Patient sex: M
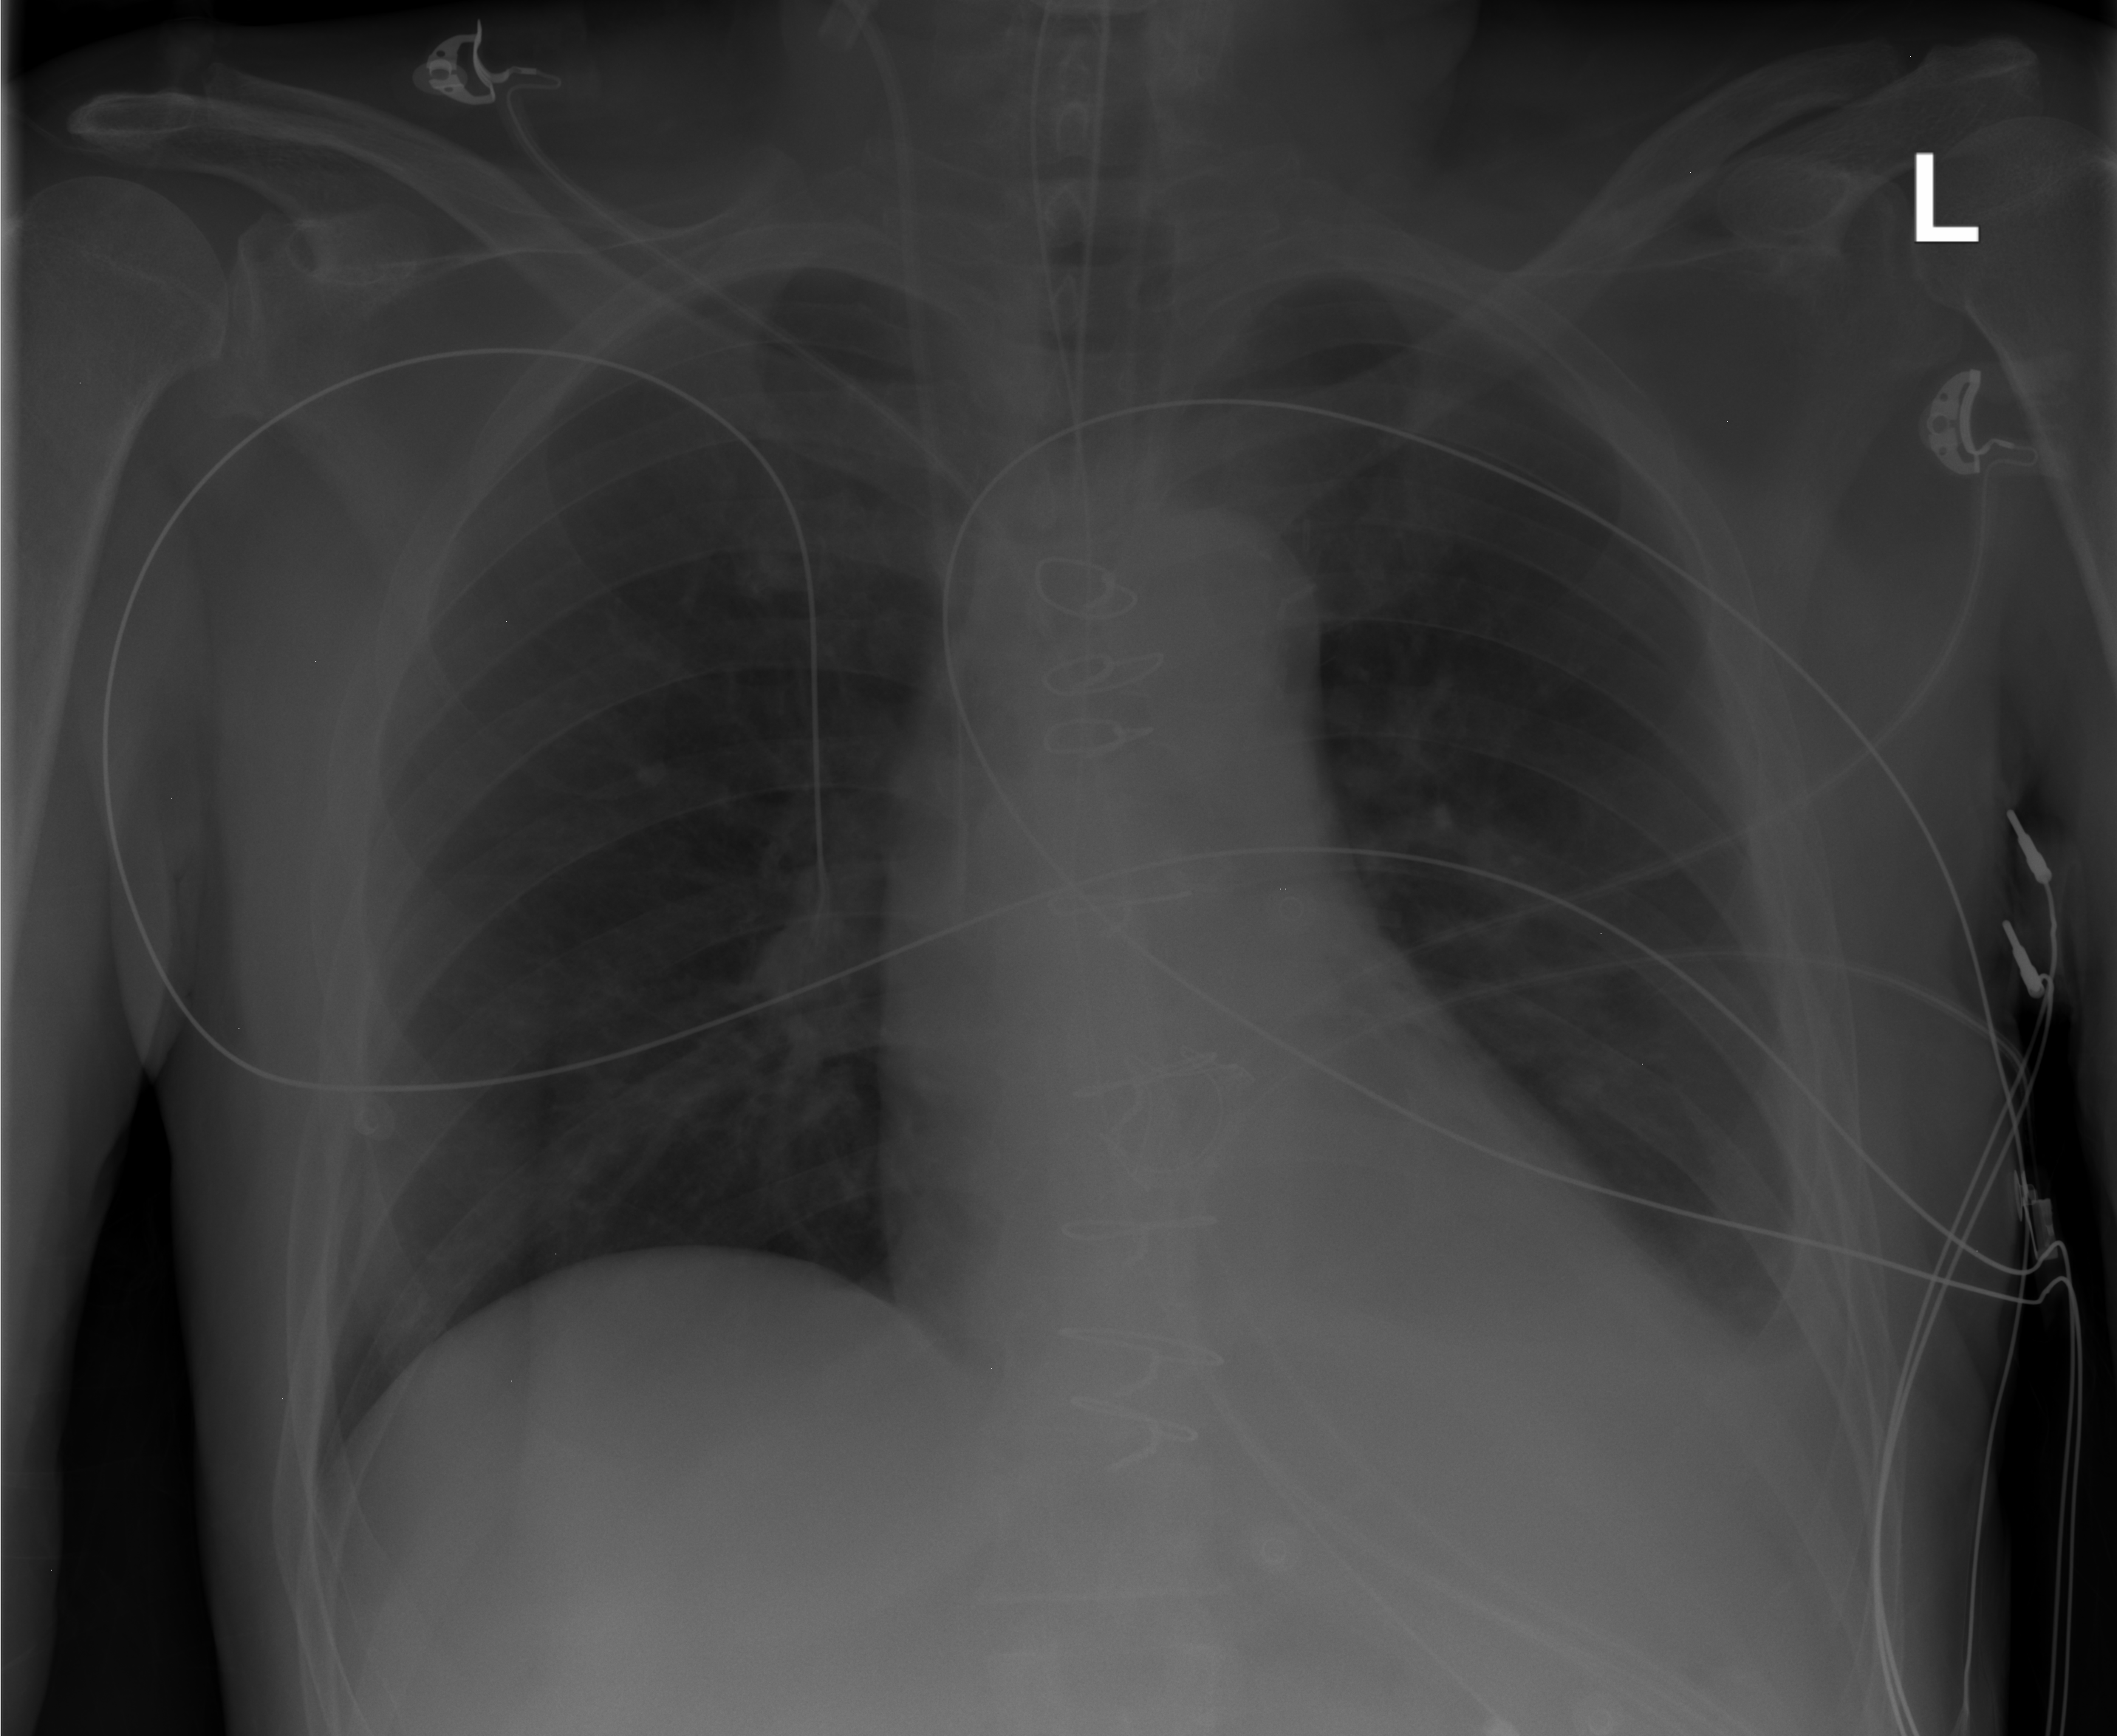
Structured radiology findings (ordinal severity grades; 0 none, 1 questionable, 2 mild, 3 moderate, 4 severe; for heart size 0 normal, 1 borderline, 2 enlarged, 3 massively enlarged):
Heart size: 0
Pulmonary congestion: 0
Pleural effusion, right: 0
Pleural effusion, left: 2
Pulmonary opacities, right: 0
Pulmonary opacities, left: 0
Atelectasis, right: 0
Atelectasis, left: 0